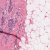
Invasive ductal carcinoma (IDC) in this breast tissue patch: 1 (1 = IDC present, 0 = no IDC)